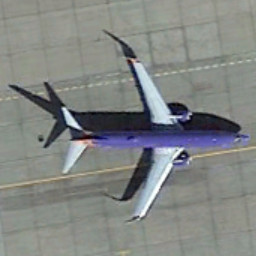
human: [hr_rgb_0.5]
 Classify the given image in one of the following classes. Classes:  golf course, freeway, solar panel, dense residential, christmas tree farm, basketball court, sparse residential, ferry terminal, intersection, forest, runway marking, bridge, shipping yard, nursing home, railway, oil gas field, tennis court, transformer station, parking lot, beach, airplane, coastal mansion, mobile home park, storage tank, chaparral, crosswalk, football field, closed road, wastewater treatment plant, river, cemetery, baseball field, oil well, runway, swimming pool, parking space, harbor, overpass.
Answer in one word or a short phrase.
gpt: airplane